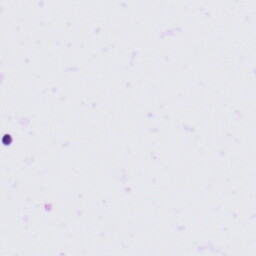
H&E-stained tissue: Tonsil